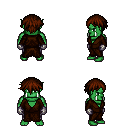
a pixel art fantasy rpg character, male body template, orc, green skin, brown robe, metal pants, brown short bangs hairstyle, metal gloves, four views (front, back, left, right), 2x2 character sprite sheet, small pixel art, hard edges, no anti-aliasing